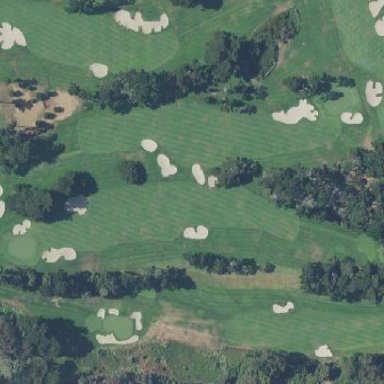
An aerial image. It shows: Rough grassy area used for golf.